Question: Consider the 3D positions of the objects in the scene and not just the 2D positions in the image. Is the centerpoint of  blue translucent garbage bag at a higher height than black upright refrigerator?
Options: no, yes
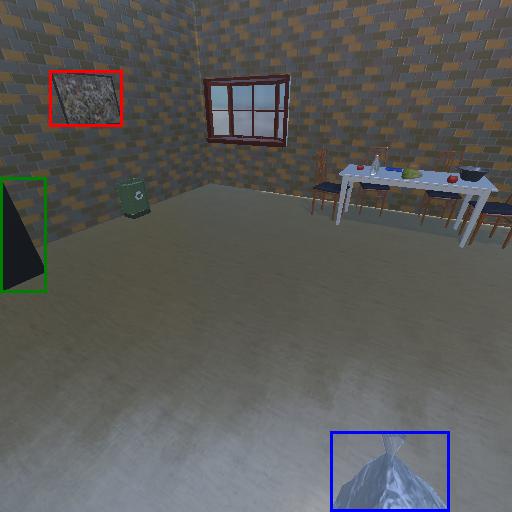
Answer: no